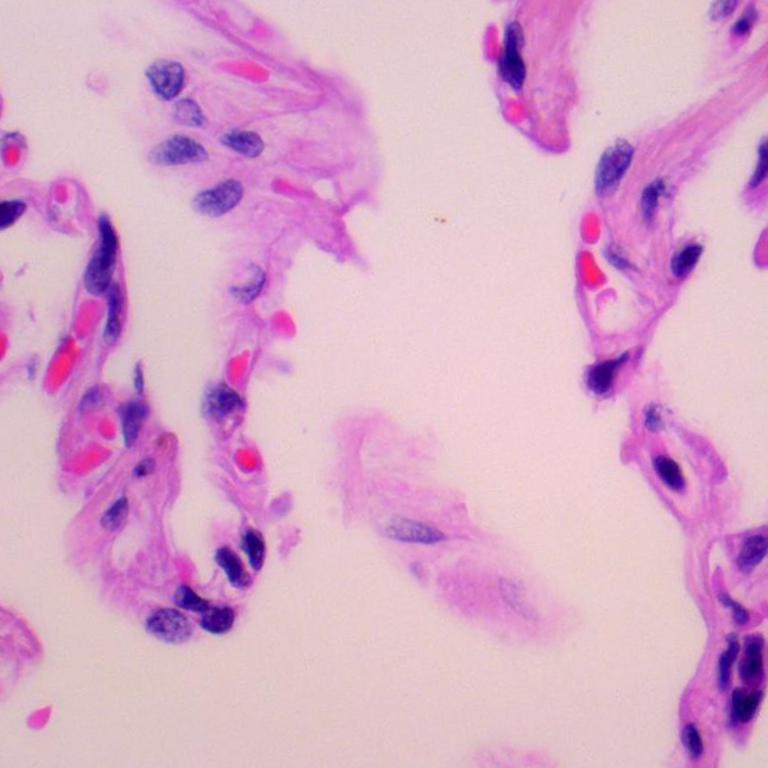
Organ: lung
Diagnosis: benign